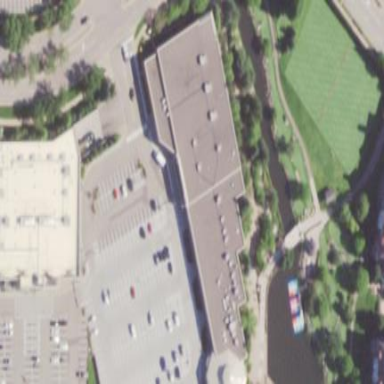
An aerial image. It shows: Retail building which is mall.